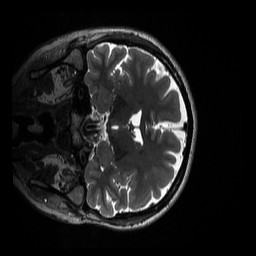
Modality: T2w
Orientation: coronal
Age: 30
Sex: female